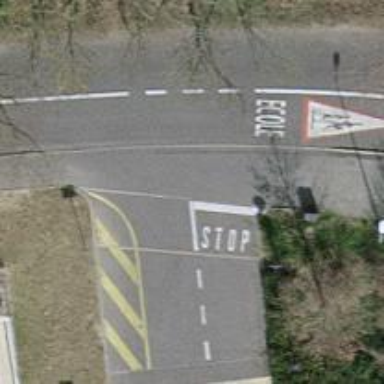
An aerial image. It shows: Unmarked crossing on the road.